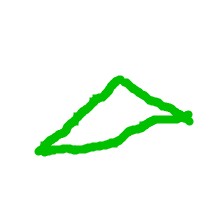
Shape: triangle